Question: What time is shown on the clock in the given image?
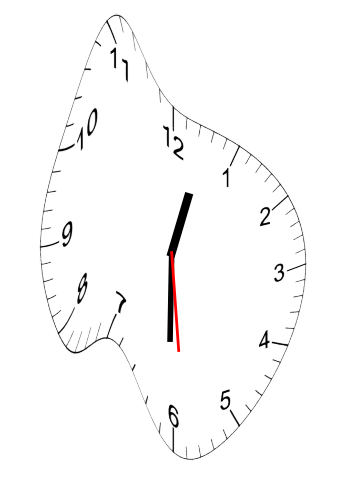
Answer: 12:30:29